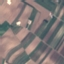
Land use / land cover class: PermanentCrop